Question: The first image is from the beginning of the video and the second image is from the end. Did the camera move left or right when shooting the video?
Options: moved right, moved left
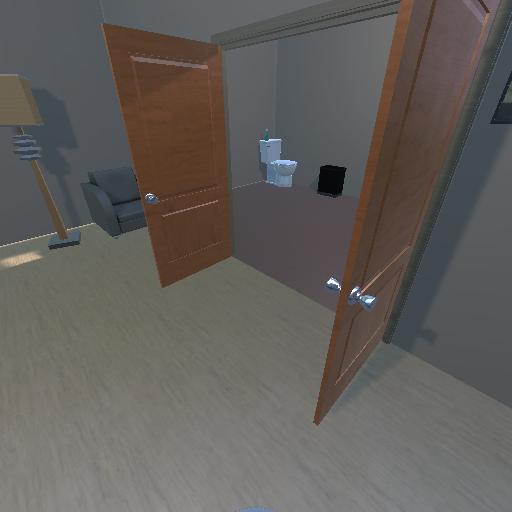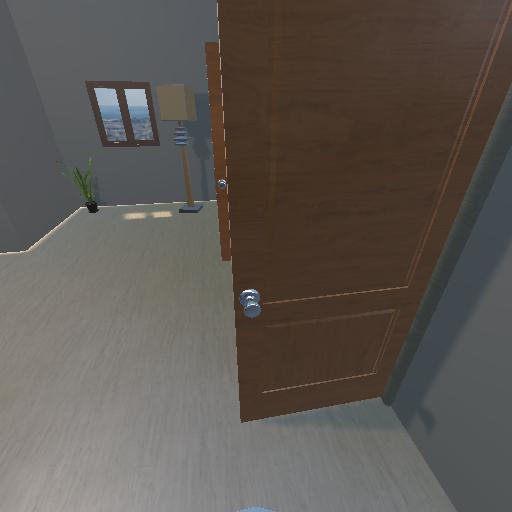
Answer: moved right